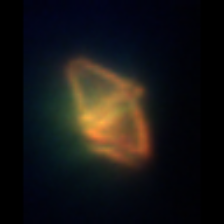
Taxon: Gyrodinium
Group: Dinoflagellates